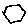
Label: hexagon